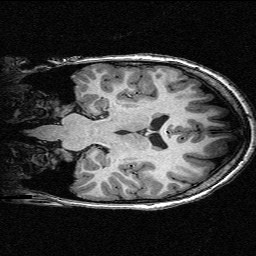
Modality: T1w
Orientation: coronal
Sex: female